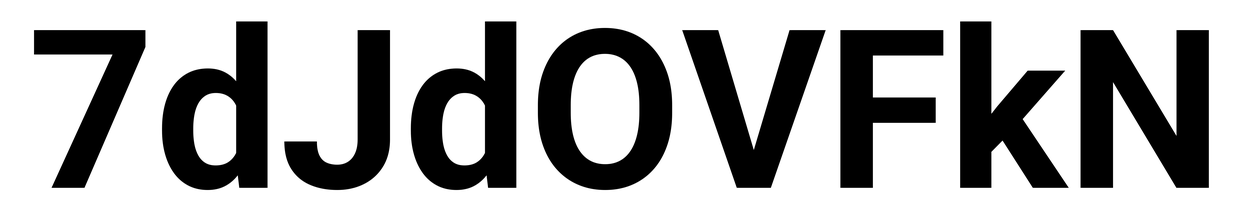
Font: Roboto_Bold